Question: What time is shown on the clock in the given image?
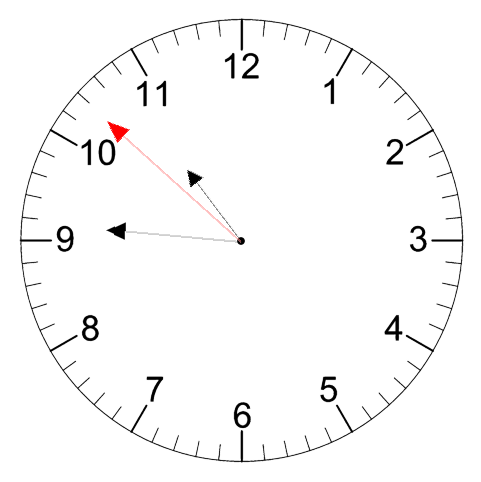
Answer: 10:45:52